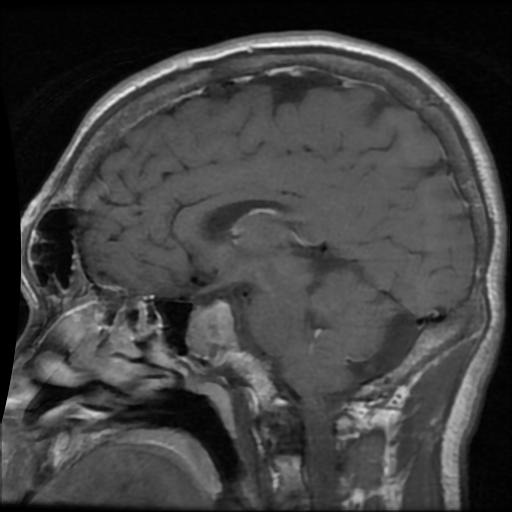
Label: pituitary